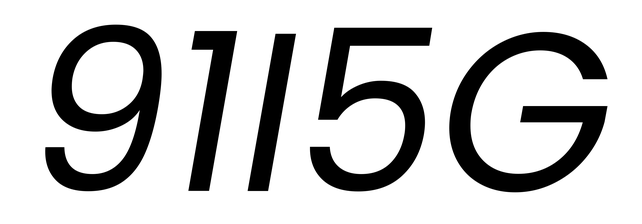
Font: Poppins-Italic